Interaction volume radius: 10 \u00c5
Interaction volume height: 20 \u00c5
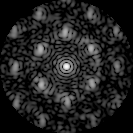
Disorder parameter: 0.5161